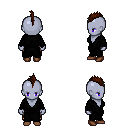
a pixel art fantasy rpg character, female body template, dark elf, purple skin, gray robe, gold greaves, brown mohawk hairstyle, brown shoes, four views (front, back, left, right), 2x2 character sprite sheet, small pixel art, hard edges, no anti-aliasing